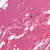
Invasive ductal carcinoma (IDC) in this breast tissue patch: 0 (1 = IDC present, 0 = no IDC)